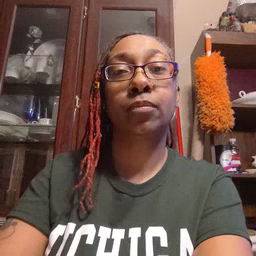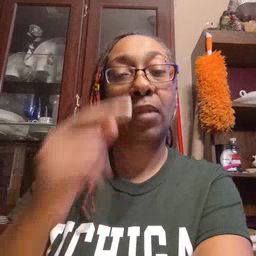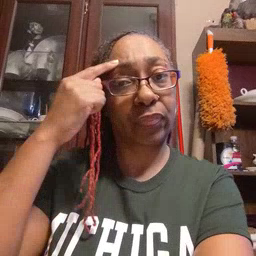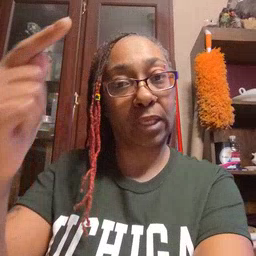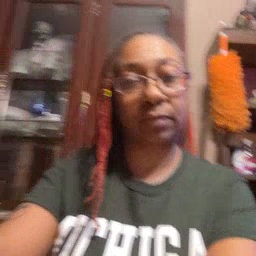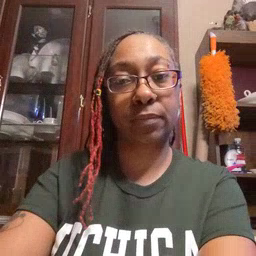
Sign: think